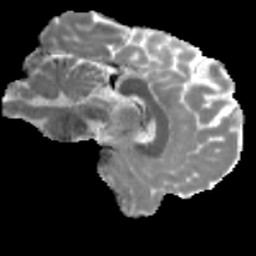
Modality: MD
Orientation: sagittal
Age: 28
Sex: male
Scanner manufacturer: siemens
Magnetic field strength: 3 T
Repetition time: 3.5 s
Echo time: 0.086 s